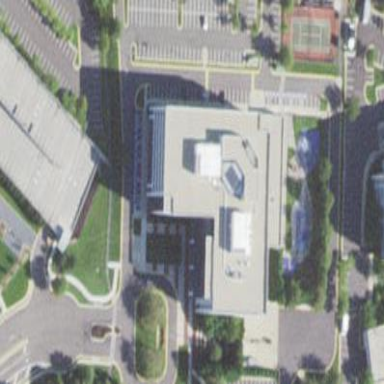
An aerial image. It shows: Commercial building.